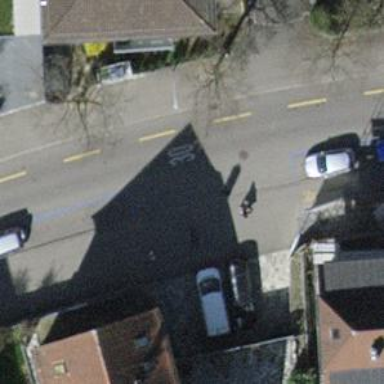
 there is opposite track cycleway on the left side."